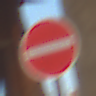
Verkehrszeichen: VerbotDerEinfahrt
Umgebung: Roofed, Suburban
Tageszeit: SunriseSunset
Wetter: Clear
Licht: Natural
Jahreszeit: NotSpecified
Kontrast: MediumContrast